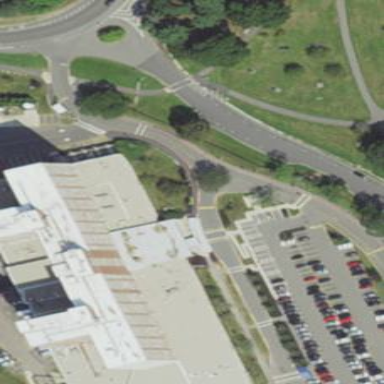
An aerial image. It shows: Hospital building.